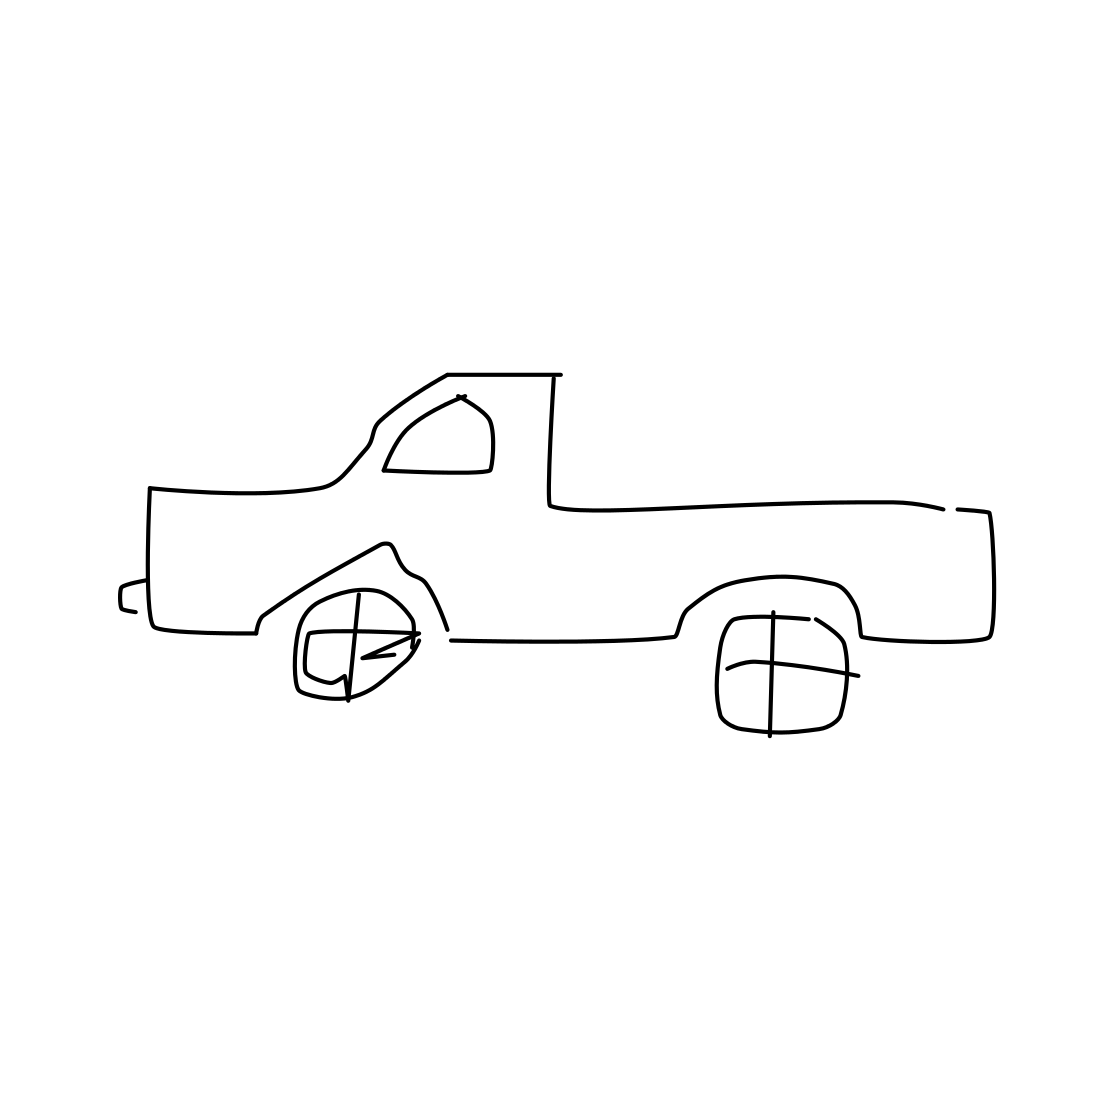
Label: pickup truck